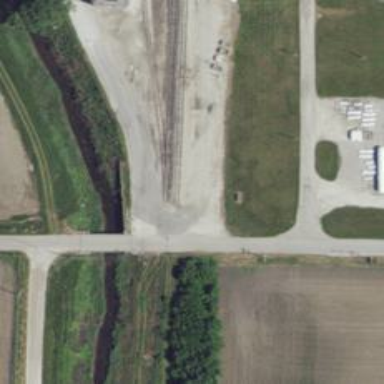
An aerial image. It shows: Abandoned railway.